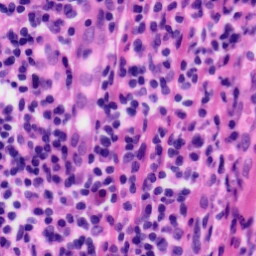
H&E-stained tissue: Tonsil